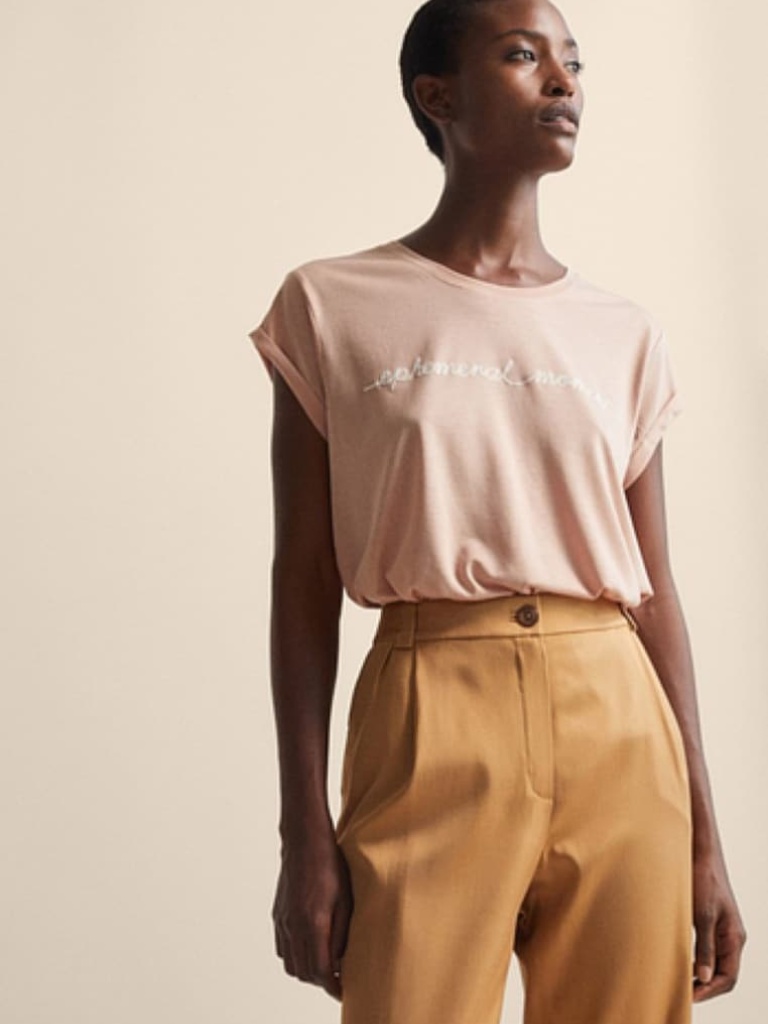
cotton relaxed short sleeve hip length French Tucked crew t-shirt